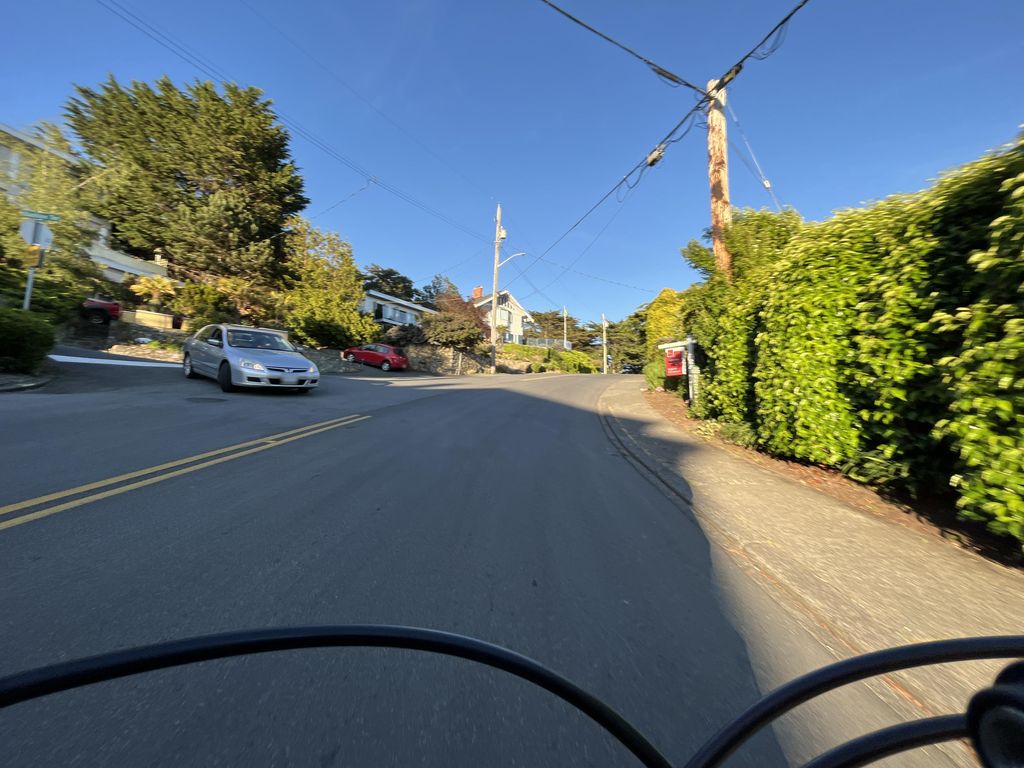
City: victoria